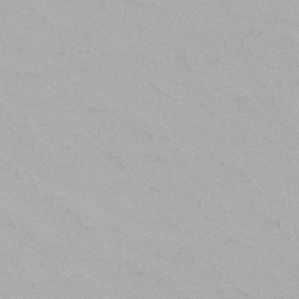
Label: frost